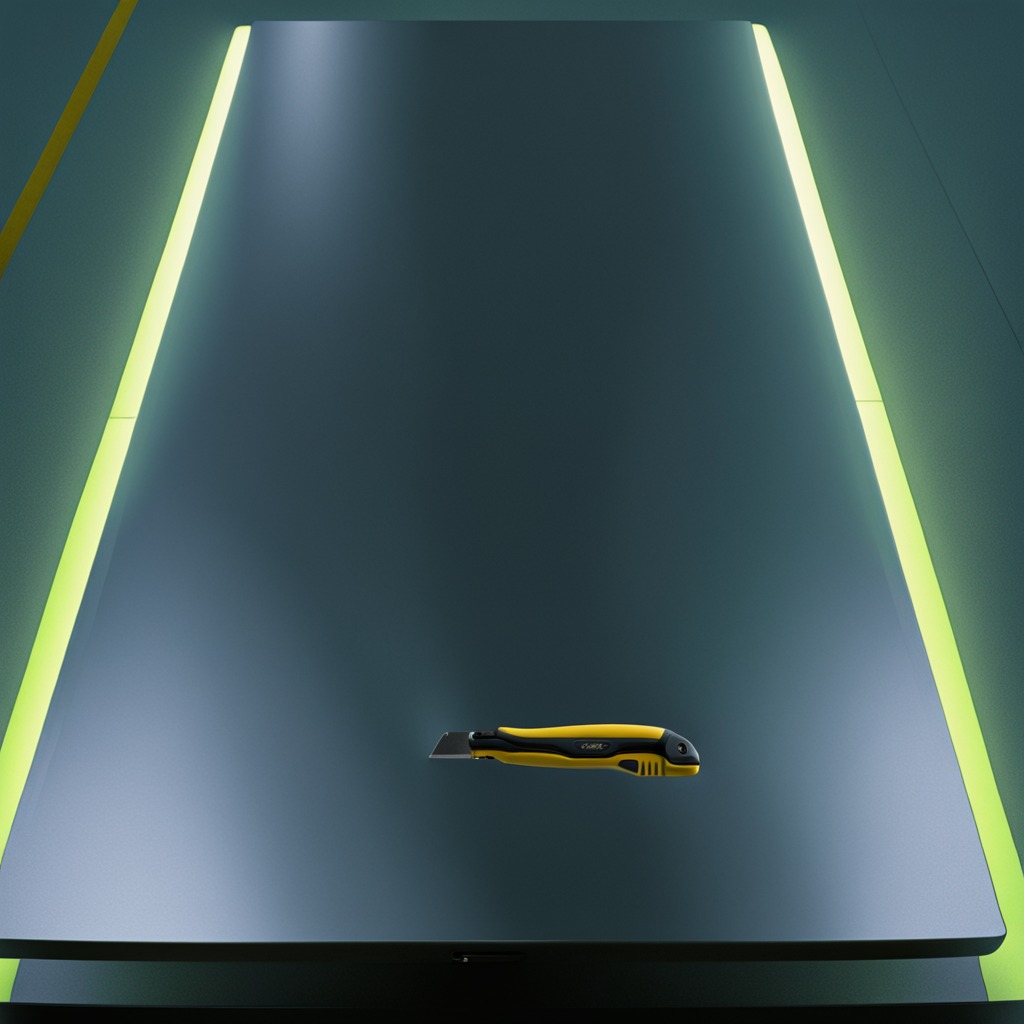
A utility knife lying on a clean empty table in a railway signal maintenance room lit by harsh overhead fluorescents photorealistic surface textures crisp shadows high dynamic range